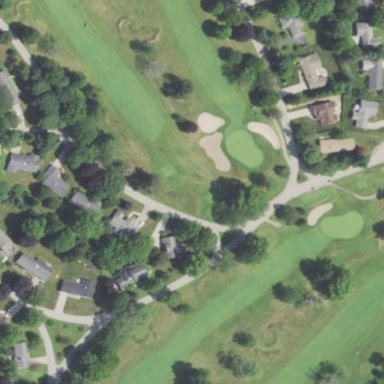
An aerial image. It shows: Golf fairway surrounded by grass.